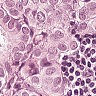
Metastatic tissue present: yes